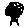
Label: tree